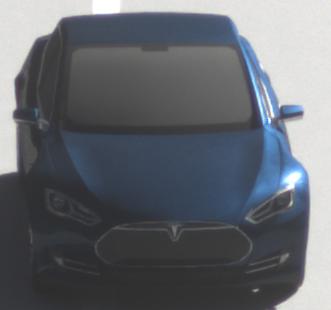
Make: Tesla
Model: Model S 60
Detailed model: Model S
Model produced from: 2013/10
Model produced until: 2014/10
Doors: 5
Color: blue
Road condition: dry road
Daytime: morning or afternoon
Contrast: high contrast